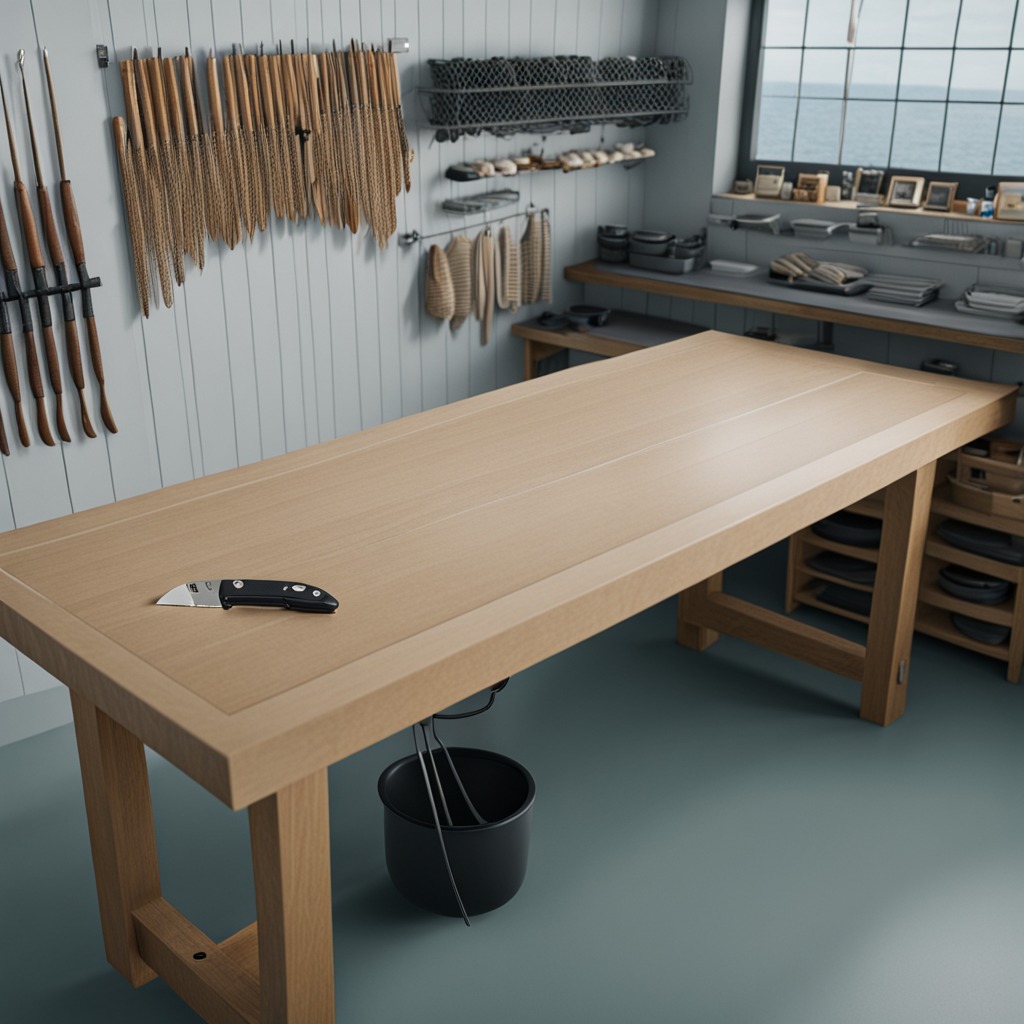
A utility knife is lying on a workbench inside a coastal fishing gear workshop.